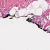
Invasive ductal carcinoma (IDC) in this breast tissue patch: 0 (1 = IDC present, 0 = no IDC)